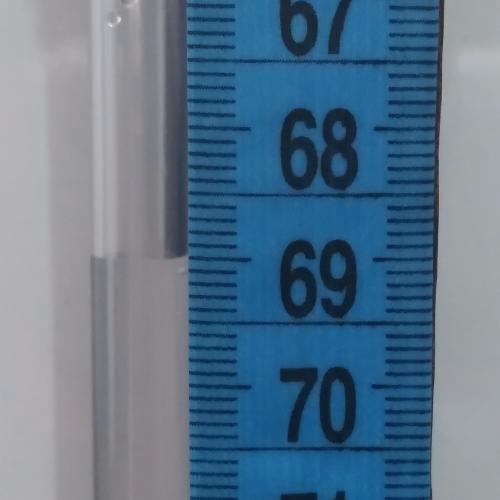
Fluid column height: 69.0 cm